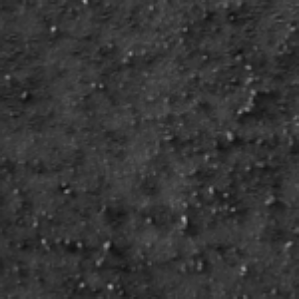
Label: frost